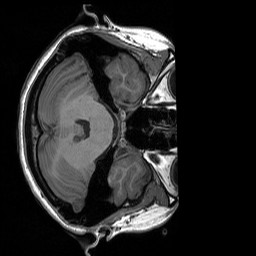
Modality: T1w
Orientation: axial
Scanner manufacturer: siemens
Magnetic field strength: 3 T
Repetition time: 1.76 s
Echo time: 0.0022 s